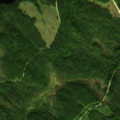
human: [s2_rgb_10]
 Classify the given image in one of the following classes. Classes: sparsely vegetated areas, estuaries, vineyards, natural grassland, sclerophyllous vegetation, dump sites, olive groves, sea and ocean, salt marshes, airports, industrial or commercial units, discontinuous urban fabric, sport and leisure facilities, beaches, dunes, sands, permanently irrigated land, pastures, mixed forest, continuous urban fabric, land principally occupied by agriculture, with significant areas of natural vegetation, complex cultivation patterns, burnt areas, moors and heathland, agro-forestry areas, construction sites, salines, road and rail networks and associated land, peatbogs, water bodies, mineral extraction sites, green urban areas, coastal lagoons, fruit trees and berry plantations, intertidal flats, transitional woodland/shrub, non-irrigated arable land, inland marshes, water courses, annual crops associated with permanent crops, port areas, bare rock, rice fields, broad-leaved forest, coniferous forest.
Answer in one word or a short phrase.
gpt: coniferous forest, mixed forest, transitional woodland/shrub